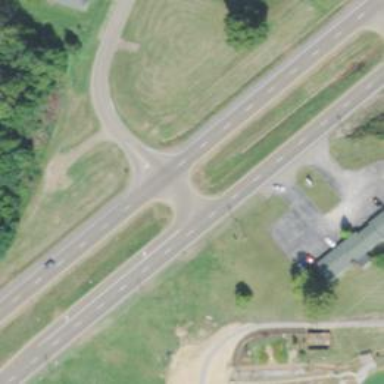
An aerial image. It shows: Asphalt dual carriageway at the trunk highway level.